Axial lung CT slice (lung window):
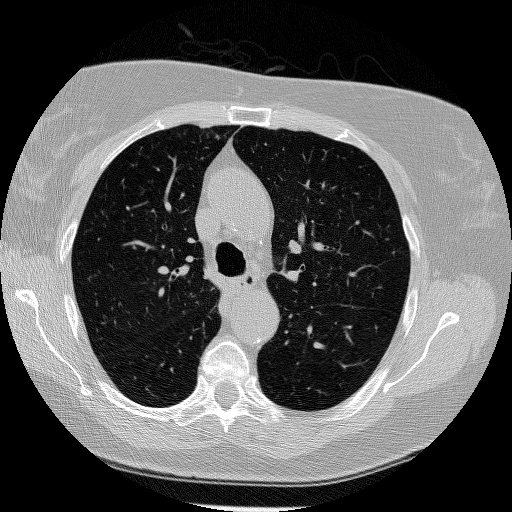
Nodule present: no